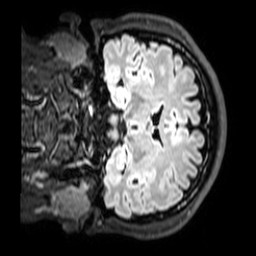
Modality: T1w
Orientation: coronal
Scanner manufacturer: philips
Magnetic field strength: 3 T
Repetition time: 4.8 s
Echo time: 0.2586 s